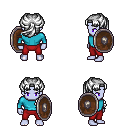
a pixel art fantasy rpg character, male body template, dark elf, purple skin, teal long-sleeve shirt, red pants, white princess hairstyle, bracelets, shield, four views (front, back, left, right), 2x2 character sprite sheet, small pixel art, hard edges, no anti-aliasing